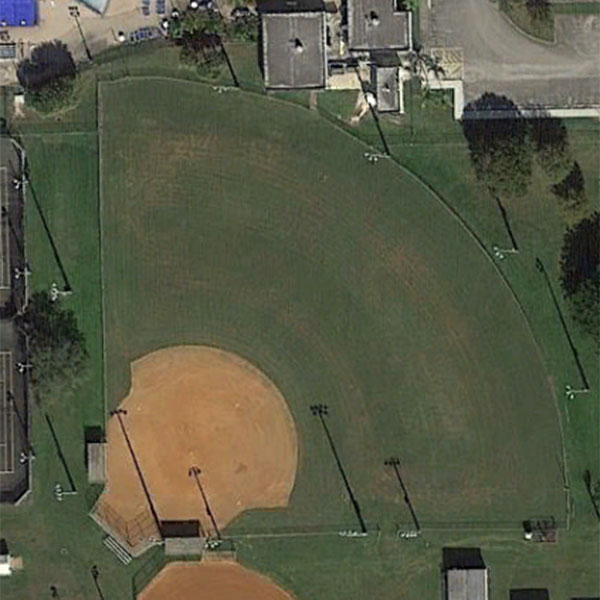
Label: BaseballField